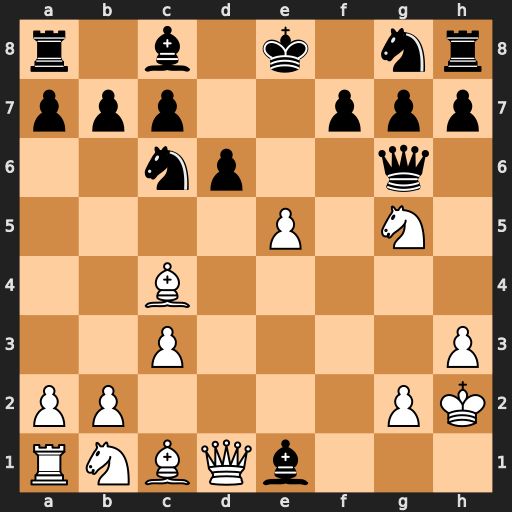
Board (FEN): r1b1k1nr/ppp2ppp/2np2q1/4P1N1/2B5/2P4P/PP4PK/RNBQb3
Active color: w
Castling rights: kq
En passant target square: -
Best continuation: Bxf7+ Qxf7 Nxf7